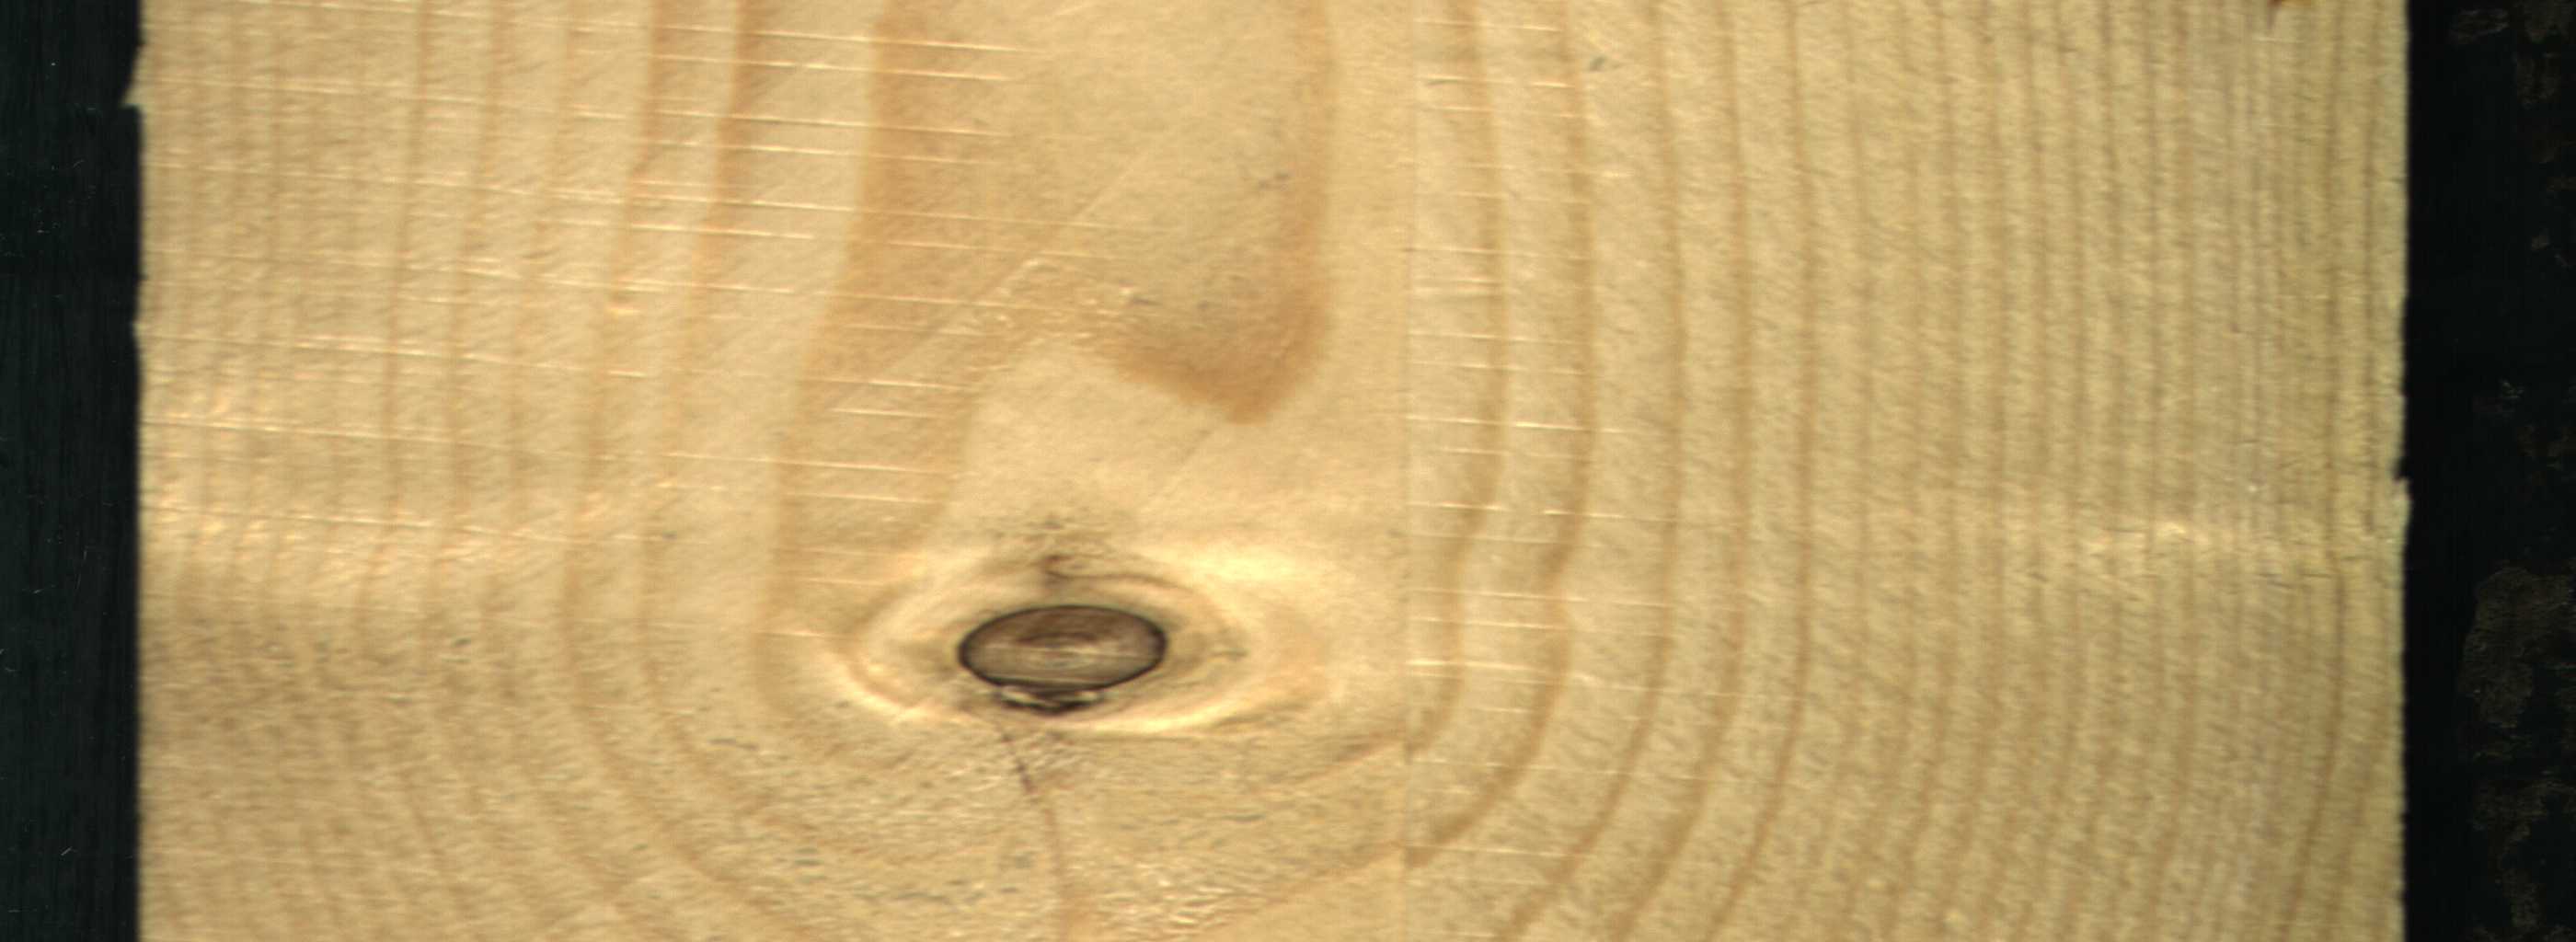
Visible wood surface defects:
Dead_Knot